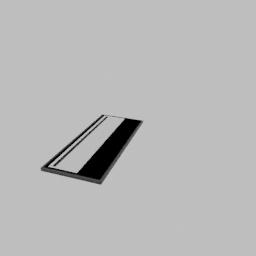
Label: architecture